Question: Okay so here is the QML, what I want to do is that if an element is the current item that the box get big.
'''
import QtQuick 2.0
Rectangle {
width: 300; height: 200; color: "white"
ListModel {
id: nameModel
ListElement { name: "Alice"; }
ListElement { name: "Bob"; }
ListElement { name: "Jane"; }
ListElement { name: "Harry"; }
ListElement { name: "Wendy"; }
}
Component {
id: nameDelegate
Item {
id: delegateItem
width: parent.width
'''
Here I try this:
'''
states: [
State {
name: "current"
when: ListView.isCurrentItem
PropertyChanges { target: delegateItem; height: 44 }
},
State {
name: "not"
when: !ListView.isCurrentItem
PropertyChanges { target: delegateItem; height: 26 }
}]
state: "not"
Text {
text: name
font.pixelSize: parent.height - 4
anchors.left: parent.left
anchors.verticalCenter: parent.verticalCenter
'''
Here I do something similair to verify if it works, it does work:
'''
color: delegateItem.ListView.isCurrentItem ? "red" : "black"
}
}
}
ListView {
id: listView
anchors.fill: parent
model: nameModel
delegate: nameDelegate
focus: true
clip: true
header: Rectangle {
width: parent.width; height: 10;
color: "#8080ff"
}
footer: Rectangle {
width: parent.width; height: 10;
color: "#8080ff"
}
highlight: Rectangle {
width: parent.width; height: 10;
color: "lightgray"
}
}
}
'''
Now I am wondering what is wrong, I know that 'ListView.isCurrentItem' changes because
I see that letters turn red when selected.

The answer that jbh gave me was a good one. After which I changed 'ListView.isCurrentItem' to 'delegateItem.ListView.isCurrentItem' and it worked. This is because you can't access 'isCurrentItem' form the state, but if you go to 'delegateItem' it does work.
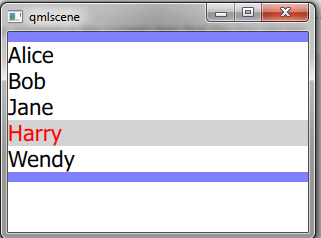
Answer: I think that your problem is directly linked with the definition of <URL>.
An attached property, here 'ListView.isCurrentItem', is only available in the delegate component of your 'ListView'. So it cannot work outside, and in your case, in the definition of a 'State'